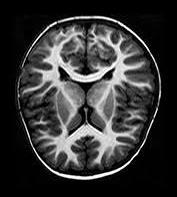
Label: notumor